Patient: sex M, age 48
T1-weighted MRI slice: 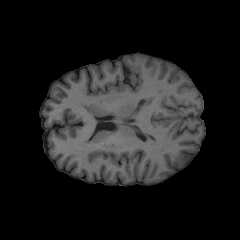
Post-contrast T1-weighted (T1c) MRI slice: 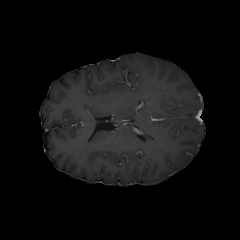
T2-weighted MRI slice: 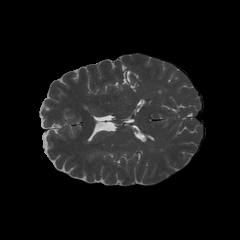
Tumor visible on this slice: no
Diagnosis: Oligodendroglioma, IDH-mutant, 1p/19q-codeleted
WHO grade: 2